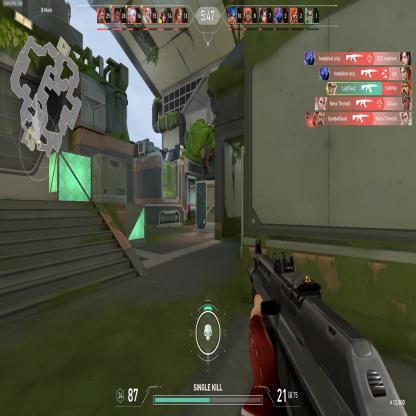
Label: enemy